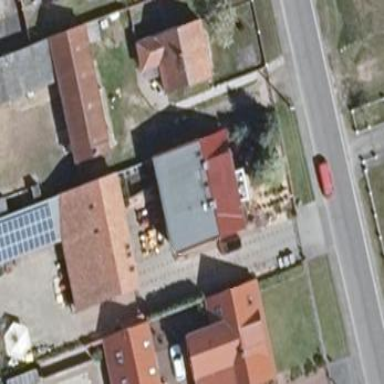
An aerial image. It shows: Building with gabled roof. The roof is red in color and oriented across the building.